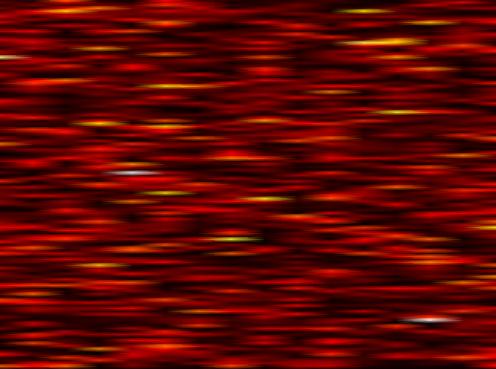
Label: UFMC